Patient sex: F
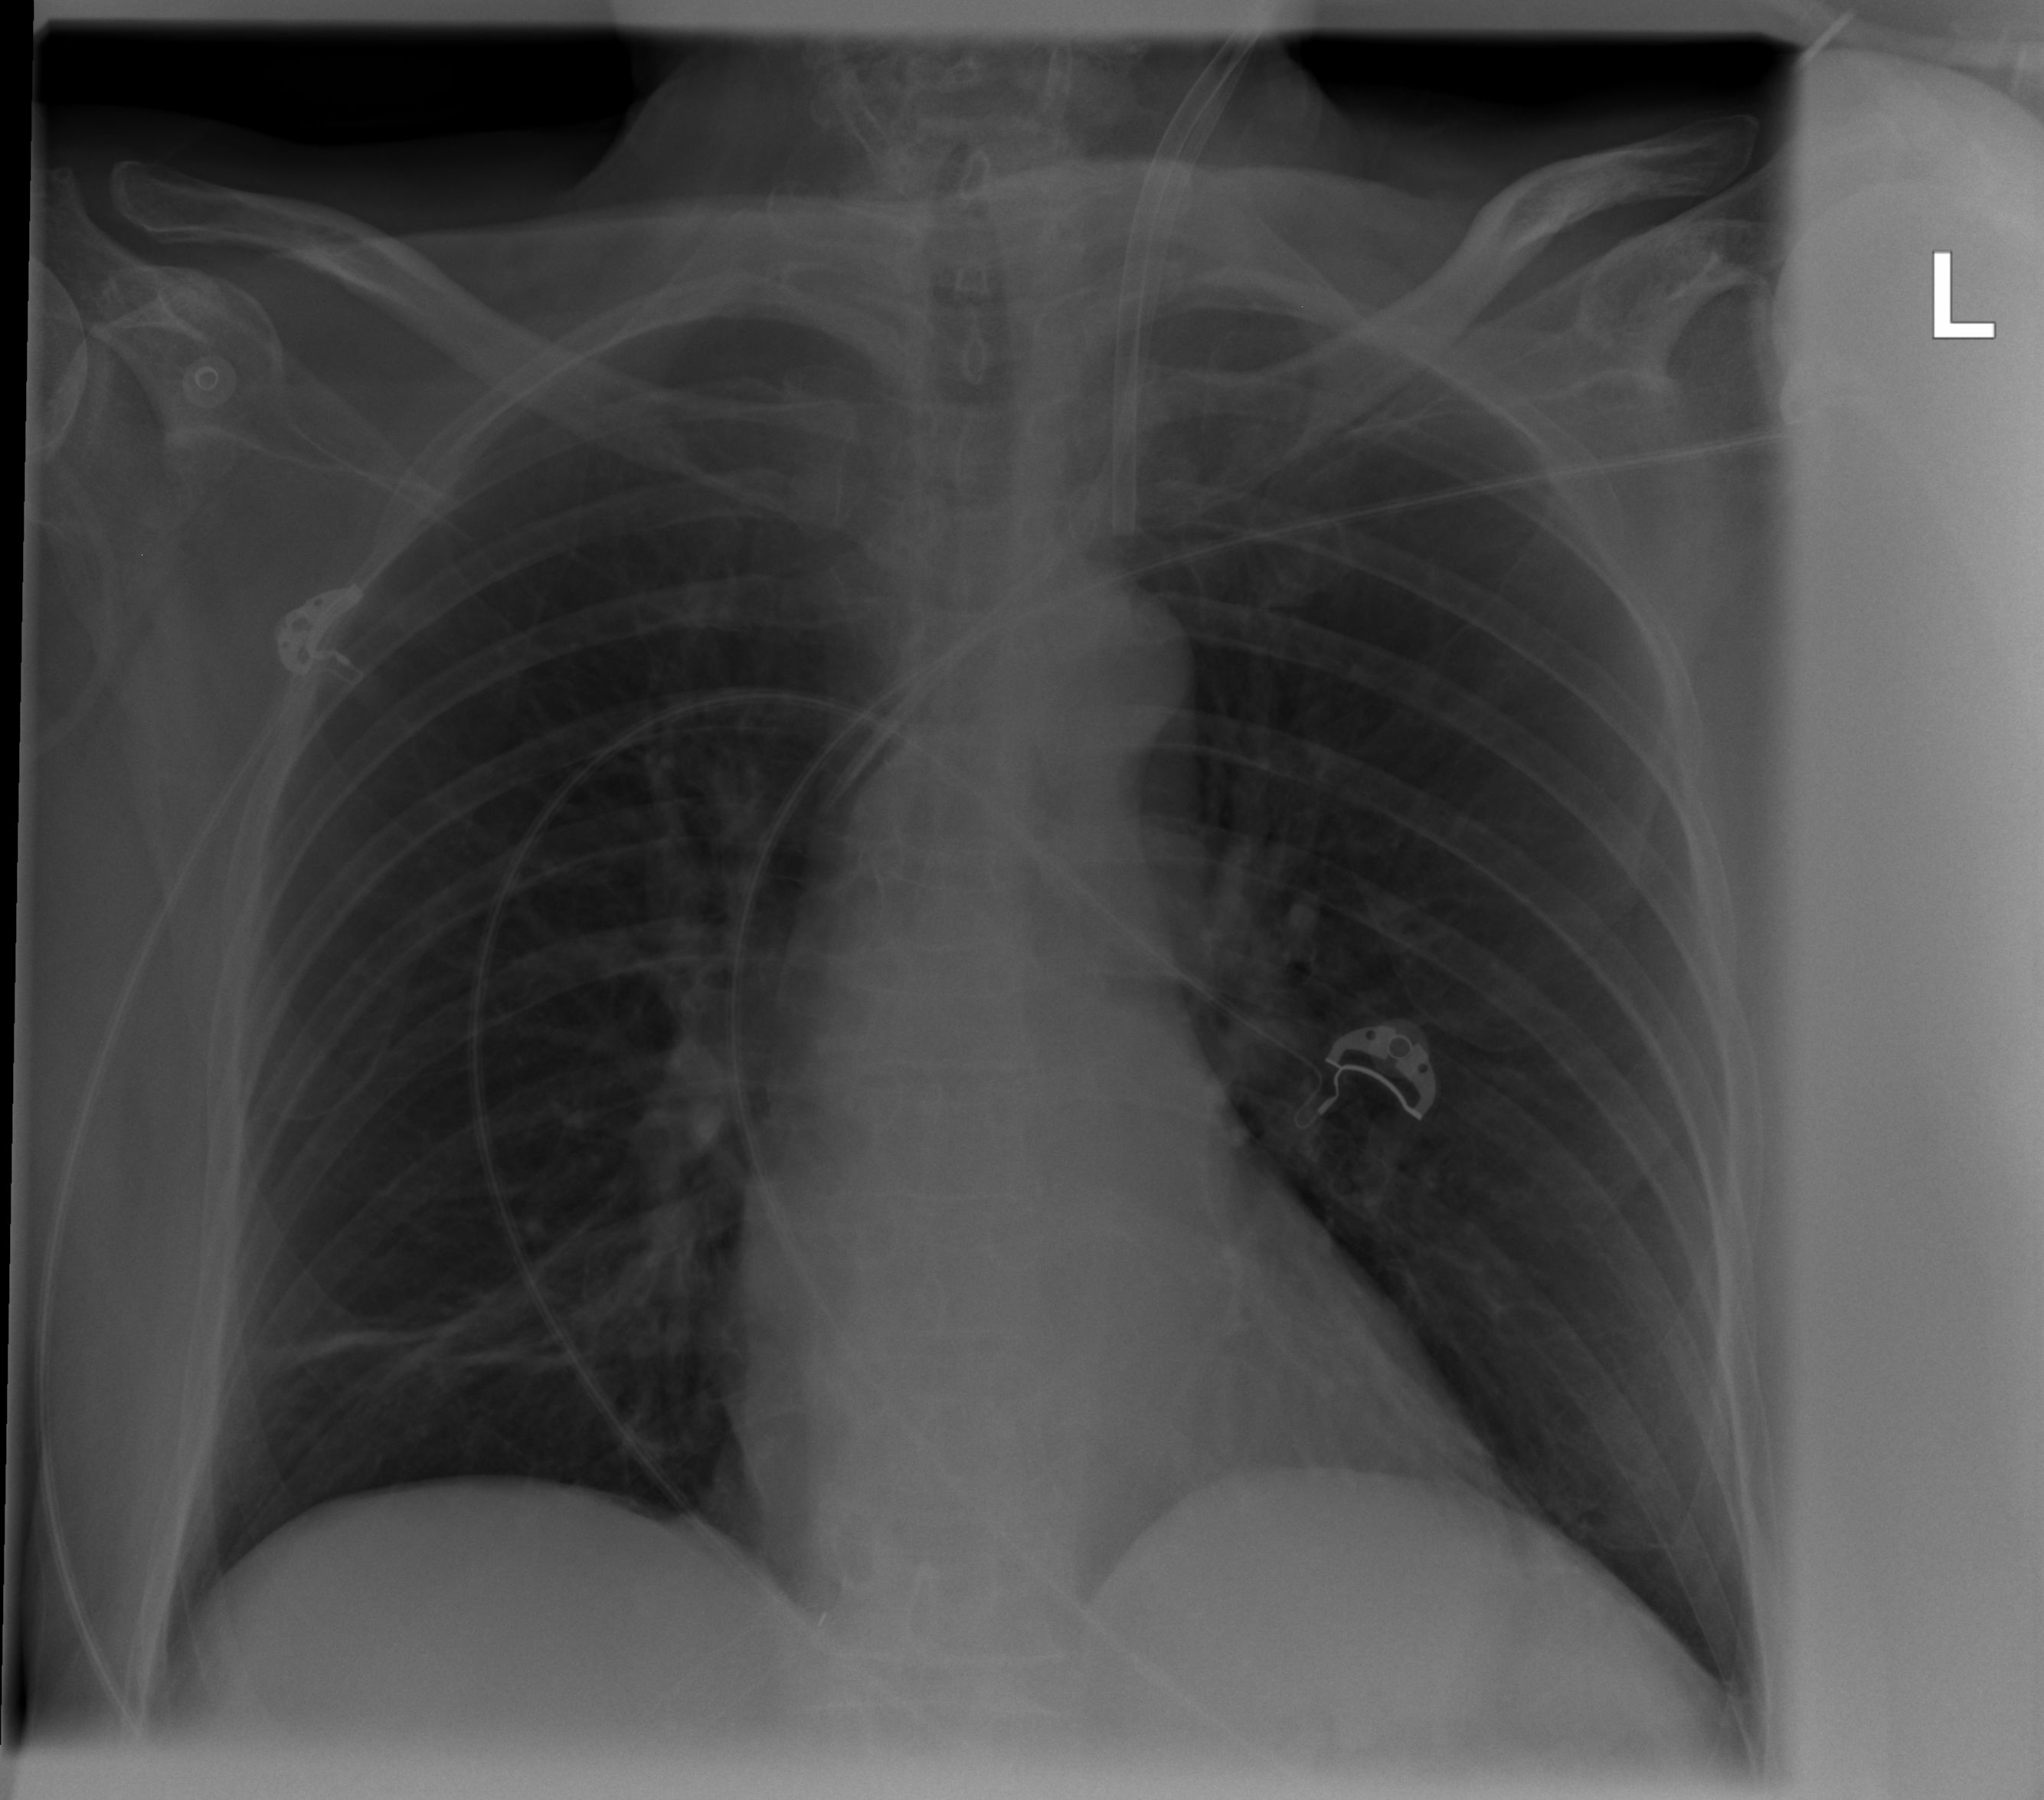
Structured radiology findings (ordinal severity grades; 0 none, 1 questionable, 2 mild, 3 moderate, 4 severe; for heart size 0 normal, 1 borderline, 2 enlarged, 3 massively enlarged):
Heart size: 0
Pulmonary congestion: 0
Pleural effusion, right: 0
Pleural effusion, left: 0
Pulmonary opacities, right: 0
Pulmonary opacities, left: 0
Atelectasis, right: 2
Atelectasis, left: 0